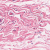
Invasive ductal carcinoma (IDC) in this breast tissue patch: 0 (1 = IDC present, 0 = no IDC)